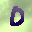
Label: 0